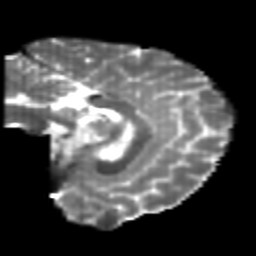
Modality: T2w
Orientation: sagittal
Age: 21
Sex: female
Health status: healthy
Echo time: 0.074 s